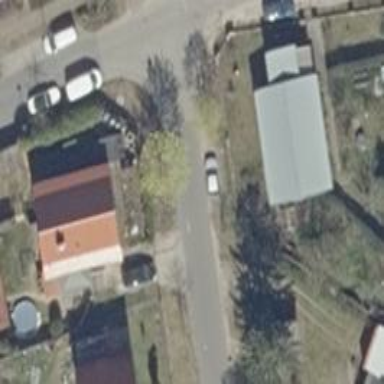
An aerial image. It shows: Residential road with asphalt surface.